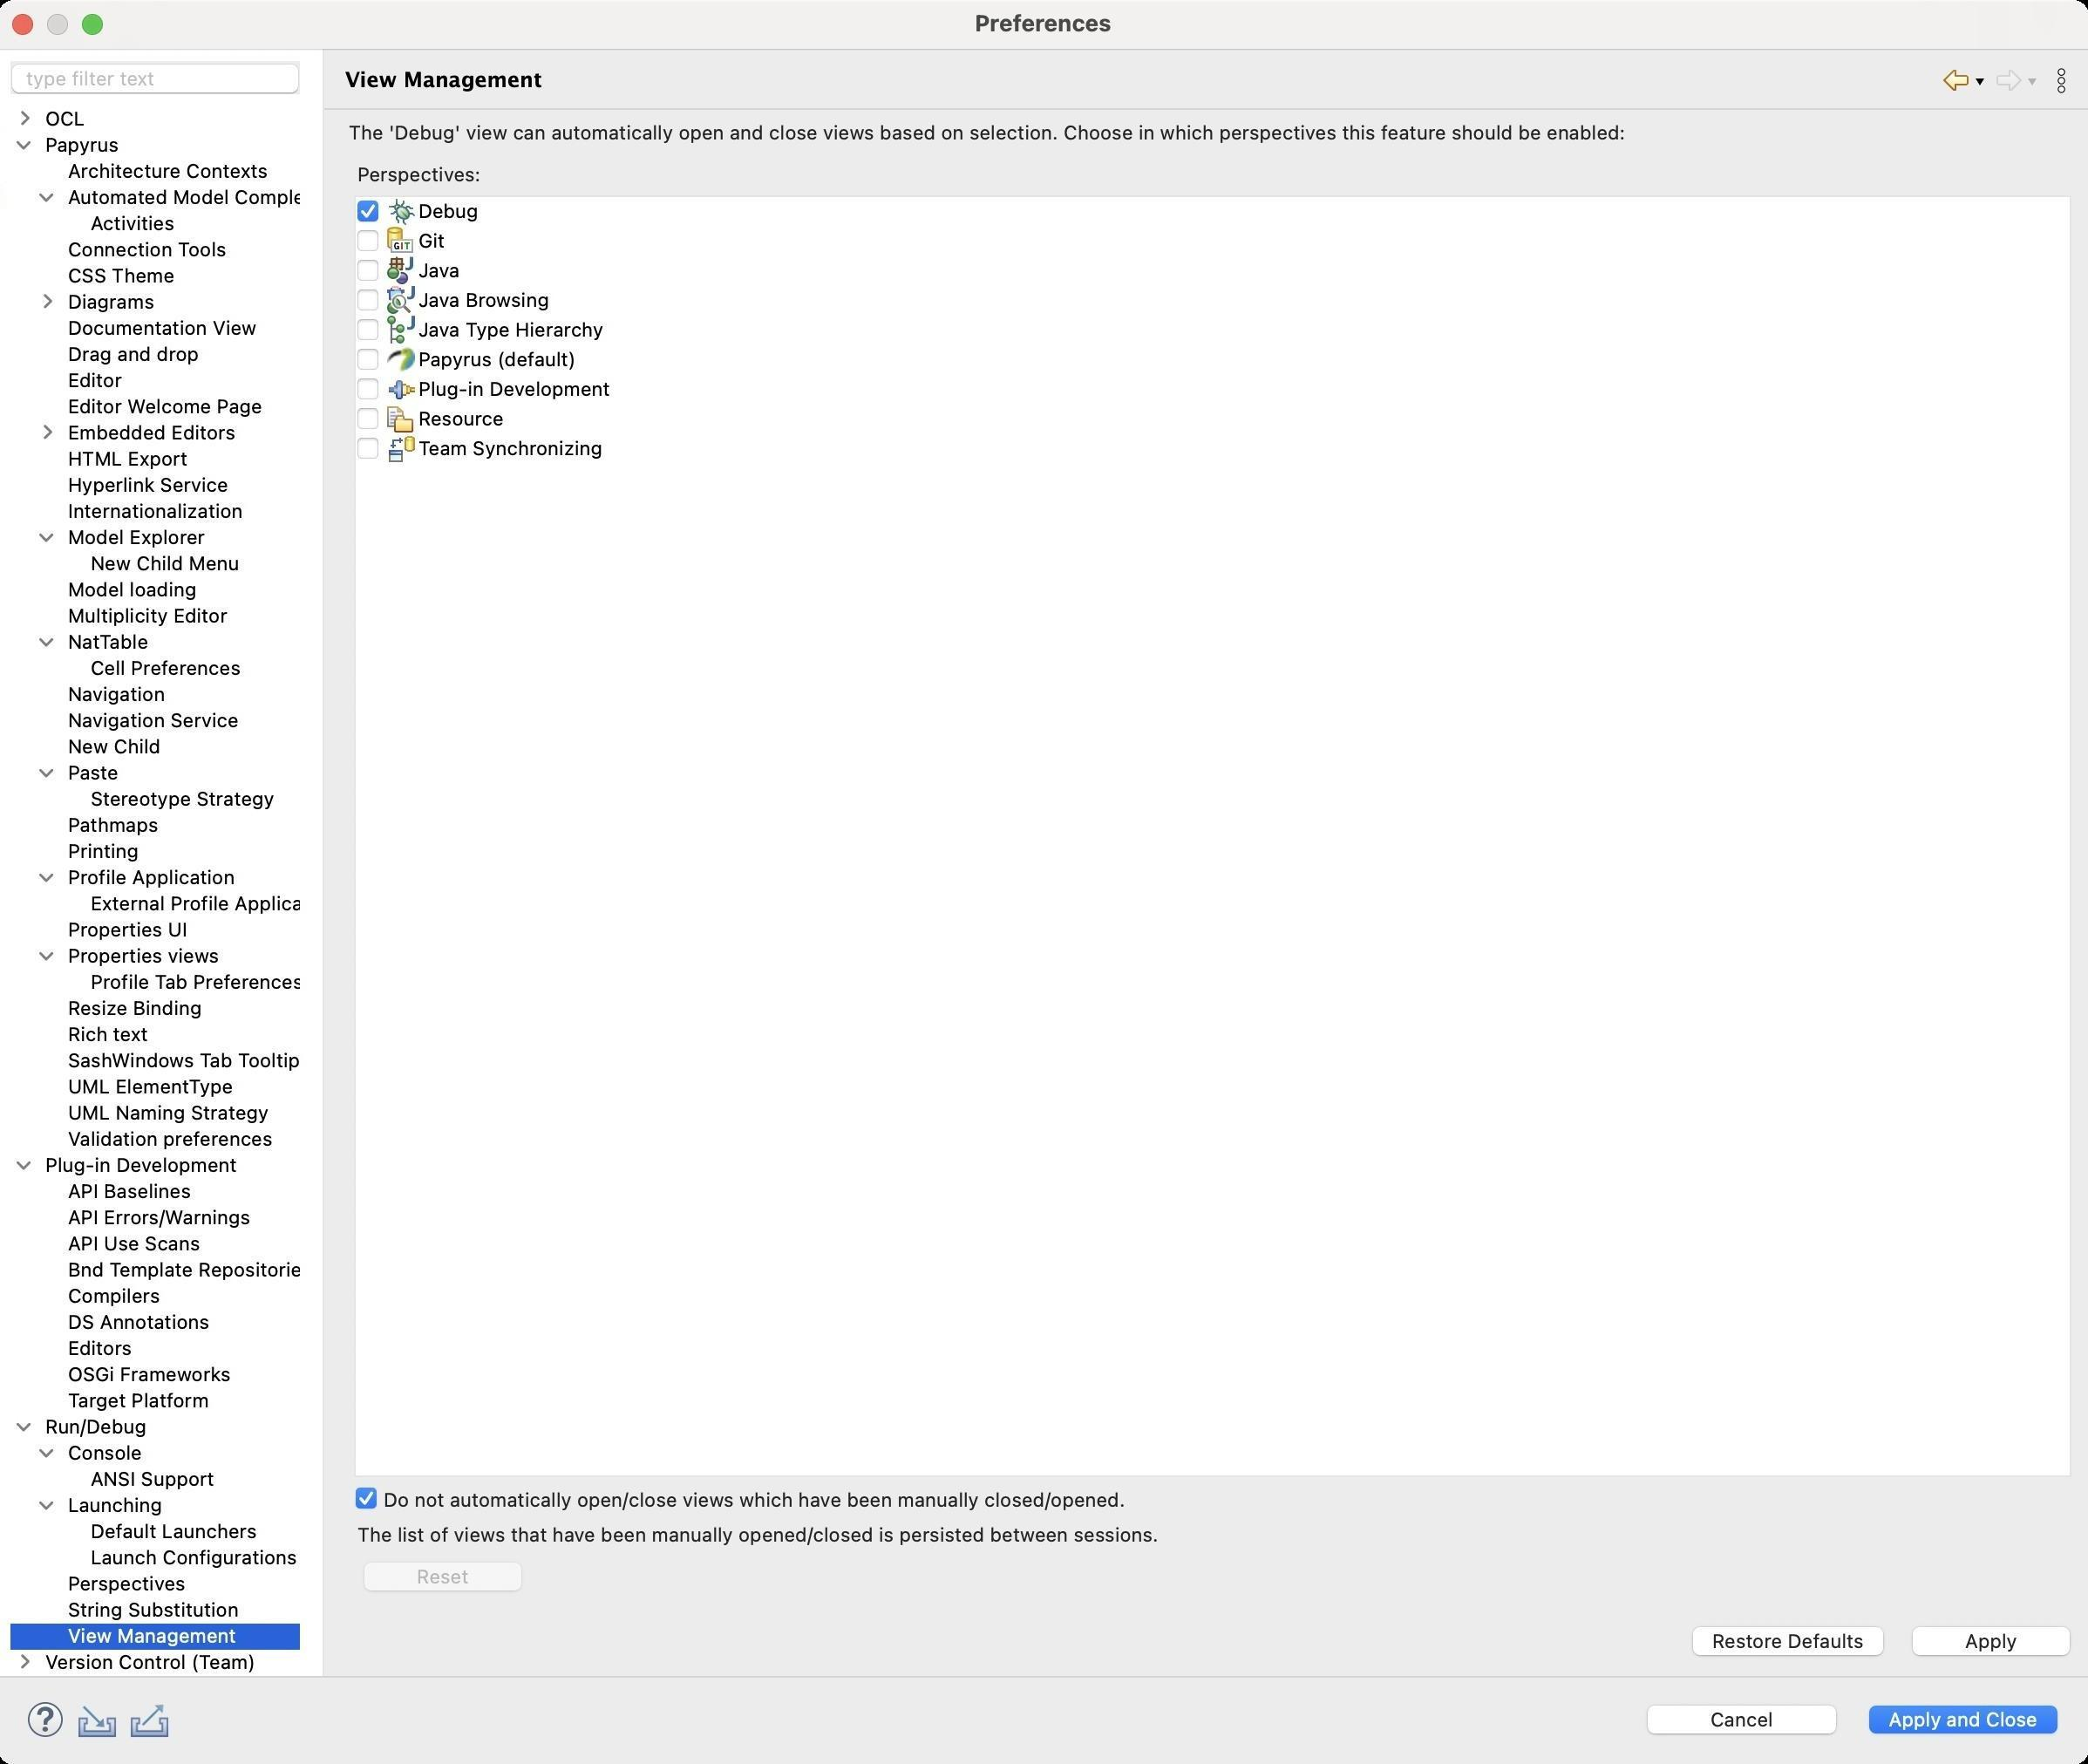
Accessibility tree:
{"name": "Preferences", "role": "AXWindow", "description": null, "role_description": "standard window", "value": null, "position": "480.00;38.00", "size": "1199;1012", "children": [{"name": "Apply_and_Close", "role": "AXButton", "description": null, "role_description": "button", "value": null, "position": "1067.00;974.00", "size": "120;27", "children": []}, {"name": "Cancel", "role": "AXButton", "description": null, "role_description": "button", "value": null, "position": "940.00;974.00", "size": "120;27", "children": []}, {"name": null, "role": "AXToolbar", "description": null, "role_description": "toolbar", "value": null, "position": "12.00;972.00", "size": "90;30", "children": [{"name": "Help", "role": "AXCheckBox", "description": null, "role_description": "checkbox", "value": 0, "position": "12.00;972.00", "size": "30;30", "children": []}, {"name": "Import", "role": "AXButton", "description": null, "role_description": "button", "value": null, "position": "42.00;972.00", "size": "30;30", "children": []}, {"name": "Export", "role": "AXButton", "description": null, "role_description": "button", "value": null, "position": "72.00;972.00", "size": "30;30", "children": []}]}, {"name": null, "role": "AXScrollArea", "description": null, "role_description": "scroll area", "value": null, "position": "199.00;69.00", "size": "995;887", "children": [{"name": "Apply", "role": "AXButton", "description": null, "role_description": "button", "value": null, "position": "1092.00;929.00", "size": "102;27", "children": []}, {"name": "Restore_Defaults", "role": "AXButton", "description": null, "role_description": "button", "value": null, "position": "966.00;929.00", "size": "121;27", "children": []}, {"name": "Reset", "role": "AXButton", "description": null, "role_description": "button", "value": null, "position": "204.00;892.00", "size": "102;27", "children": []}, {"name": null, "role": "AXStaticText", "description": null, "role_description": "text", "value": "The list of views that have been manually opened/closed is persisted between sessions.", "position": "204.00;873.00", "size": "985;14", "children": []}, {"name": "Do_not_automatically_open/close_views_which_have_been_manually_closed/opened.", "role": "AXCheckBox", "description": null, "role_description": "checkbox", "value": 1, "position": "204.00;852.00", "size": "985;16", "children": []}, {"name": null, "role": "AXScrollArea", "description": null, "role_description": "scroll area", "value": null, "position": "204.00;112.00", "size": "985;735", "children": [{"name": null, "role": "AXTable", "description": null, "role_description": "table", "value": null, "position": "205.00;113.00", "size": "983;733", "children": [{"name": null, "role": "AXRow", "description": null, "role_description": "table row", "value": null, "position": "205.00;113.00", "size": "983;17", "children": [{"name": "", "role": "AXCheckBox", "description": null, "role_description": "checkbox", "value": 1, "position": "205.00;113.00", "size": "14;16", "children": []}, {"name": null, "role": "AXStaticText", "description": null, "role_description": "text", "value": "Debug", "position": "220.00;113.00", "size": "133;16", "children": []}]}, {"name": null, "role": "AXRow", "description": null, "role_description": "table row", "value": null, "position": "205.00;130.00", "size": "983;17", "children": [{"name": "", "role": "AXCheckBox", "description": null, "role_description": "checkbox", "value": 0, "position": "205.00;130.00", "size": "14;16", "children": []}, {"name": null, "role": "AXStaticText", "description": null, "role_description": "text", "value": "Git", "position": "220.00;130.00", "size": "133;16", "children": []}]}, {"name": null, "role": "AXRow", "description": null, "role_description": "table row", "value": null, "position": "205.00;147.00", "size": "983;17", "children": [{"name": "", "role": "AXCheckBox", "description": null, "role_description": "checkbox", "value": 0, "position": "205.00;147.00", "size": "14;16", "children": []}, {"name": null, "role": "AXStaticText", "description": null, "role_description": "text", "value": "Java", "position": "220.00;147.00", "size": "133;16", "children": []}]}, {"name": null, "role": "AXRow", "description": null, "role_description": "table row", "value": null, "position": "205.00;164.00", "size": "983;17", "children": [{"name": "", "role": "AXCheckBox", "description": null, "role_description": "checkbox", "value": 0, "position": "205.00;164.00", "size": "14;16", "children": []}, {"name": null, "role": "AXStaticText", "description": null, "role_description": "text", "value": "Java Browsing", "position": "220.00;164.00", "size": "133;16", "children": []}]}, {"name": null, "role": "AXRow", "description": null, "role_description": "table row", "value": null, "position": "205.00;181.00", "size": "983;17", "children": [{"name": "", "role": "AXCheckBox", "description": null, "role_description": "checkbox", "value": 0, "position": "205.00;181.00", "size": "14;16", "children": []}, {"name": null, "role": "AXStaticText", "description": null, "role_description": "text", "value": "Java Type Hierarchy", "position": "220.00;181.00", "size": "133;16", "children": []}]}, {"name": null, "role": "AXRow", "description": null, "role_description": "table row", "value": null, "position": "205.00;198.00", "size": "983;17", "children": [{"name": "", "role": "AXCheckBox", "description": null, "role_description": "checkbox", "value": 0, "position": "205.00;198.00", "size": "14;16", "children": []}, {"name": null, "role": "AXStaticText", "description": null, "role_description": "text", "value": "Papyrus (default)", "position": "220.00;198.00", "size": "133;16", "children": []}]}, {"name": null, "role": "AXRow", "description": null, "role_description": "table row", "value": null, "position": "205.00;215.00", "size": "983;17", "children": [{"name": "", "role": "AXCheckBox", "description": null, "role_description": "checkbox", "value": 0, "position": "205.00;215.00", "size": "14;16", "children": []}, {"name": null, "role": "AXStaticText", "description": null, "role_description": "text", "value": "Plug-in Development", "position": "220.00;215.00", "size": "133;16", "children": []}]}, {"name": null, "role": "AXRow", "description": null, "role_description": "table row", "value": null, "position": "205.00;232.00", "size": "983;17", "children": [{"name": "", "role": "AXCheckBox", "description": null, "role_description": "checkbox", "value": 0, "position": "205.00;232.00", "size": "14;16", "children": []}, {"name": null, "role": "AXStaticText", "description": null, "role_description": "text", "value": "Resource", "position": "220.00;232.00", "size": "133;16", "children": []}]}, {"name": null, "role": "AXRow", "description": null, "role_description": "table row", "value": null, "position": "205.00;249.00", "size": "983;17", "children": [{"name": "", "role": "AXCheckBox", "description": null, "role_description": "checkbox", "value": 0, "position": "205.00;249.00", "size": "14;16", "children": []}, {"name": null, "role": "AXStaticText", "description": null, "role_description": "text", "value": "Team Synchronizing", "position": "220.00;249.00", "size": "133;16", "children": []}]}, {"name": null, "role": "AXColumn", "description": null, "role_description": "column", "value": null, "position": "205.00;113.00", "size": "15;733", "children": []}, {"name": null, "role": "AXColumn", "description": null, "role_description": "column", "value": null, "position": "220.00;113.00", "size": "134;733", "children": []}]}]}, {"name": null, "role": "AXStaticText", "description": null, "role_description": "text", "value": "Perspectives:", "position": "204.00;93.00", "size": "985;14", "children": []}, {"name": null, "role": "AXStaticText", "description": null, "role_description": "text", "value": "The 'Debug' view can automatically open and close views based on selection. Choose in which perspectives this feature should be enabled:", "position": "199.00;69.00", "size": "995;14", "children": []}]}, {"name": null, "role": "AXToolbar", "description": "", "role_description": "toolbar", "value": null, "position": "1112.00;35.00", "size": "82;22", "children": [{"name": "Back_to_String_Substitution", "role": "AXMenuButton", "description": null, "role_description": "menu button", "value": null, "position": "1112.00;35.00", "size": "22;22", "children": []}, {"name": "Forward", "role": "AXMenuButton", "description": null, "role_description": "menu button", "value": null, "position": "1142.00;35.00", "size": "22;22", "children": []}, {"name": "Additional_Dialog_Actions", "role": "AXButton", "description": null, "role_description": "button", "value": null, "position": "1172.00;35.00", "size": "22;22", "children": []}]}, {"name": null, "role": "AXStaticText", "description": "", "role_description": "text", "value": "View Management", "position": "196.00;35.00", "size": "909;21", "children": []}, {"name": null, "role": "AXSplitter", "description": null, "role_description": "splitter", "value": 180, "position": "180.00;28.00", "size": "5;933", "children": []}, {"name": null, "role": "AXScrollArea", "description": null, "role_description": "scroll area", "value": null, "position": "7.00;59.00", "size": "166;902", "children": [{"name": null, "role": "AXOutline", "description": null, "role_description": "outline", "value": null, "position": "7.00;-674.00", "size": "217;1635", "children": [{"name": null, "role": "AXRow", "description": null, "role_description": "outline row", "value": null, "position": "7.00;-674.00", "size": "217;15", "children": [{"name": null, "role": "AXGroup", "description": null, "role_description": "group", "value": null, "position": "7.00;-674.00", "size": "217;15", "children": [{"name": null, "role": "AXDisclosureTriangle", "description": null, "role_description": "disclosure triangle", "value": 0, "position": "9.00;-674.00", "size": "12;14", "children": []}, {"name": null, "role": "AXStaticText", "description": null, "role_description": "text", "value": "General", "position": "25.00;-674.00", "size": "198;14", "children": []}]}]}, {"name": null, "role": "AXRow", "description": null, "role_description": "outline row", "value": null, "position": "7.00;-659.00", "size": "217;15", "children": [{"name": null, "role": "AXGroup", "description": null, "role_description": "group", "value": null, "position": "7.00;-659.00", "size": "217;15", "children": [{"name": null, "role": "AXDisclosureTriangle", "description": null, "role_description": "disclosure triangle", "value": 0, "position": "9.00;-659.00", "size": "12;14", "children": []}, {"name": null, "role": "AXStaticText", "description": null, "role_description": "text", "value": "Alf", "position": "25.00;-659.00", "size": "198;14", "children": []}]}]}, {"name": null, "role": "AXRow", "description": null, "role_description": "outline row", "value": null, "position": "7.00;-644.00", "size": "217;15", "children": [{"name": null, "role": "AXGroup", "description": null, "role_description": "group", "value": null, "position": "7.00;-644.00", "size": "217;15", "children": [{"name": null, "role": "AXDisclosureTriangle", "description": null, "role_description": "disclosure triangle", "value": 0, "position": "9.00;-644.00", "size": "12;14", "children": []}, {"name": null, "role": "AXStaticText", "description": null, "role_description": "text", "value": "Ant", "position": "25.00;-644.00", "size": "198;14", "children": []}]}]}, {"name": null, "role": "AXRow", "description": null, "role_description": "outline row", "value": null, "position": "7.00;-629.00", "size": "217;15", "children": [{"name": null, "role": "AXGroup", "description": null, "role_description": "group", "value": null, "position": "7.00;-629.00", "size": "217;15", "children": [{"name": null, "role": "AXDisclosureTriangle", "description": null, "role_description": "disclosure triangle", "value": 0, "position": "9.00;-629.00", "size": "12;14", "children": []}, {"name": null, "role": "AXStaticText", "description": null, "role_description": "text", "value": "Context", "position": "25.00;-629.00", "size": "198;14", "children": []}]}]}, {"name": null, "role": "AXRow", "description": null, "role_description": "outline row", "value": null, "position": "7.00;-614.00", "size": "217;15", "children": [{"name": null, "role": "AXGroup", "description": null, "role_description": "group", "value": null, "position": "7.00;-614.00", "size": "217;15", "children": [{"name": null, "role": "AXDisclosureTriangle", "description": null, "role_description": "disclosure triangle", "value": 0, "position": "9.00;-614.00", "size": "12;14", "children": []}, {"name": null, "role": "AXStaticText", "description": null, "role_description": "text", "value": "CSS", "position": "25.00;-614.00", "size": "198;14", "children": []}]}]}, {"name": null, "role": "AXRow", "description": null, "role_description": "outline row", "value": null, "position": "7.00;-599.00", "size": "217;15", "children": [{"name": null, "role": "AXGroup", "description": null, "role_description": "group", "value": null, "position": "7.00;-599.00", "size": "217;15", "children": [{"name": null, "role": "AXDisclosureTriangle", "description": null, "role_description": "disclosure triangle", "value": 0, "position": "9.00;-599.00", "size": "12;14", "children": []}, {"name": null, "role": "AXStaticText", "description": null, "role_description": "text", "value": "EMF Compare", "position": "25.00;-599.00", "size": "198;14", "children": []}]}]}, {"name": null, "role": "AXRow", "description": null, "role_description": "outline row", "value": null, "position": "7.00;-584.00", "size": "217;15", "children": [{"name": null, "role": "AXGroup", "description": null, "role_description": "group", "value": null, "position": "7.00;-584.00", "size": "217;15", "children": [{"name": null, "role": "AXDisclosureTriangle", "description": null, "role_description": "disclosure triangle", "value": 0, "position": "9.00;-584.00", "size": "12;14", "children": []}, {"name": null, "role": "AXStaticText", "description": null, "role_description": "text", "value": "Help", "position": "25.00;-584.00", "size": "198;14", "children": []}]}]}, {"name": null, "role": "AXRow", "description": null, "role_description": "outline row", "value": null, "position": "7.00;-569.00", "size": "217;15", "children": [{"name": null, "role": "AXGroup", "description": null, "role_description": "group", "value": null, "position": "7.00;-569.00", "size": "217;15", "children": [{"name": null, "role": "AXDisclosureTriangle", "description": null, "role_description": "disclosure triangle", "value": 0, "position": "9.00;-569.00", "size": "12;14", "children": []}, {"name": null, "role": "AXStaticText", "description": null, "role_description": "text", "value": "Install/Update", "position": "25.00;-569.00", "size": "198;14", "children": []}]}]}, {"name": null, "role": "AXRow", "description": null, "role_description": "outline row", "value": null, "position": "7.00;-554.00", "size": "217;15", "children": [{"name": null, "role": "AXGroup", "description": null, "role_description": "group", "value": null, "position": "7.00;-554.00", "size": "217;15", "children": [{"name": null, "role": "AXDisclosureTriangle", "description": null, "role_description": "disclosure triangle", "value": 1, "position": "9.00;-554.00", "size": "12;14", "children": []}, {"name": null, "role": "AXStaticText", "description": null, "role_description": "text", "value": "Java", "position": "25.00;-554.00", "size": "198;14", "children": []}]}]}, {"name": null, "role": "AXRow", "description": null, "role_description": "outline row", "value": null, "position": "7.00;-539.00", "size": "217;15", "children": [{"name": null, "role": "AXGroup", "description": null, "role_description": "group", "value": null, "position": "7.00;-539.00", "size": "217;15", "children": [{"name": null, "role": "AXDisclosureTriangle", "description": null, "role_description": "disclosure triangle", "value": 0, "position": "22.00;-539.00", "size": "12;14", "children": []}, {"name": null, "role": "AXStaticText", "description": null, "role_description": "text", "value": "Appearance", "position": "38.00;-539.00", "size": "185;14", "children": []}]}]}, {"name": null, "role": "AXRow", "description": null, "role_description": "outline row", "value": null, "position": "7.00;-524.00", "size": "217;15", "children": [{"name": null, "role": "AXGroup", "description": null, "role_description": "group", "value": null, "position": "7.00;-524.00", "size": "217;15", "children": [{"name": null, "role": "AXDisclosureTriangle", "description": null, "role_description": "disclosure triangle", "value": 0, "position": "22.00;-524.00", "size": "12;14", "children": []}, {"name": null, "role": "AXStaticText", "description": null, "role_description": "text", "value": "Build Path", "position": "38.00;-524.00", "size": "185;14", "children": []}]}]}, {"name": null, "role": "AXRow", "description": null, "role_description": "outline row", "value": null, "position": "7.00;-509.00", "size": "217;15", "children": [{"name": null, "role": "AXStaticText", "description": null, "role_description": "text", "value": "Bytecode Outline", "position": "38.00;-509.00", "size": "185;14", "children": []}]}, {"name": null, "role": "AXRow", "description": null, "role_description": "outline row", "value": null, "position": "7.00;-494.00", "size": "217;15", "children": [{"name": null, "role": "AXGroup", "description": null, "role_description": "group", "value": null, "position": "7.00;-494.00", "size": "217;15", "children": [{"name": null, "role": "AXDisclosureTriangle", "description": null, "role_description": "disclosure triangle", "value": 0, "position": "22.00;-494.00", "size": "12;14", "children": []}, {"name": null, "role": "AXStaticText", "description": null, "role_description": "text", "value": "Code Style", "position": "38.00;-494.00", "size": "185;14", "children": []}]}]}, {"name": null, "role": "AXRow", "description": null, "role_description": "outline row", "value": null, "position": "7.00;-479.00", "size": "217;15", "children": [{"name": null, "role": "AXGroup", "description": null, "role_description": "group", "value": null, "position": "7.00;-479.00", "size": "217;15", "children": [{"name": null, "role": "AXDisclosureTriangle", "description": null, "role_description": "disclosure triangle", "value": 1, "position": "22.00;-479.00", "size": "12;14", "children": []}, {"name": null, "role": "AXStaticText", "description": null, "role_description": "text", "value": "Compiler", "position": "38.00;-479.00", "size": "185;14", "children": []}]}]}, {"name": null, "role": "AXRow", "description": null, "role_description": "outline row", "value": null, "position": "7.00;-464.00", "size": "217;15", "children": [{"name": null, "role": "AXStaticText", "description": null, "role_description": "text", "value": "Building", "position": "51.00;-464.00", "size": "172;14", "children": []}]}, {"name": null, "role": "AXRow", "description": null, "role_description": "outline row", "value": null, "position": "7.00;-449.00", "size": "217;15", "children": [{"name": null, "role": "AXStaticText", "description": null, "role_description": "text", "value": "Errors/Warnings", "position": "51.00;-449.00", "size": "172;14", "children": []}]}, {"name": null, "role": "AXRow", "description": null, "role_description": "outline row", "value": null, "position": "7.00;-434.00", "size": "217;15", "children": [{"name": null, "role": "AXStaticText", "description": null, "role_description": "text", "value": "Javadoc", "position": "51.00;-434.00", "size": "172;14", "children": []}]}, {"name": null, "role": "AXRow", "description": null, "role_description": "outline row", "value": null, "position": "7.00;-419.00", "size": "217;15", "children": [{"name": null, "role": "AXStaticText", "description": null, "role_description": "text", "value": "Task Tags", "position": "51.00;-419.00", "size": "172;14", "children": []}]}, {"name": null, "role": "AXRow", "description": null, "role_description": "outline row", "value": null, "position": "7.00;-404.00", "size": "217;15", "children": [{"name": null, "role": "AXGroup", "description": null, "role_description": "group", "value": null, "position": "7.00;-404.00", "size": "217;15", "children": [{"name": null, "role": "AXDisclosureTriangle", "description": null, "role_description": "disclosure triangle", "value": 1, "position": "22.00;-404.00", "size": "12;14", "children": []}, {"name": null, "role": "AXStaticText", "description": null, "role_description": "text", "value": "Debug", "position": "38.00;-404.00", "size": "185;14", "children": []}]}]}, {"name": null, "role": "AXRow", "description": null, "role_description": "outline row", "value": null, "position": "7.00;-389.00", "size": "217;15", "children": [{"name": null, "role": "AXStaticText", "description": null, "role_description": "text", "value": "Detail Formatters", "position": "51.00;-389.00", "size": "172;14", "children": []}]}, {"name": null, "role": "AXRow", "description": null, "role_description": "outline row", "value": null, "position": "7.00;-374.00", "size": "217;15", "children": [{"name": null, "role": "AXStaticText", "description": null, "role_description": "text", "value": "Heap Walking", "position": "51.00;-374.00", "size": "172;14", "children": []}]}, {"name": null, "role": "AXRow", "description": null, "role_description": "outline row", "value": null, "position": "7.00;-359.00", "size": "217;15", "children": [{"name": null, "role": "AXStaticText", "description": null, "role_description": "text", "value": "Logical Structures", "position": "51.00;-359.00", "size": "172;14", "children": []}]}, {"name": null, "role": "AXRow", "description": null, "role_description": "outline row", "value": null, "position": "7.00;-344.00", "size": "217;15", "children": [{"name": null, "role": "AXStaticText", "description": null, "role_description": "text", "value": "Primitive Display Options", "position": "51.00;-344.00", "size": "172;14", "children": []}]}, {"name": null, "role": "AXRow", "description": null, "role_description": "outline row", "value": null, "position": "7.00;-329.00", "size": "217;15", "children": [{"name": null, "role": "AXStaticText", "description": null, "role_description": "text", "value": "Step Filtering", "position": "51.00;-329.00", "size": "172;14", "children": []}]}, {"name": null, "role": "AXRow", "description": null, "role_description": "outline row", "value": null, "position": "7.00;-314.00", "size": "217;15", "children": [{"name": null, "role": "AXGroup", "description": null, "role_description": "group", "value": null, "position": "7.00;-314.00", "size": "217;15", "children": [{"name": null, "role": "AXDisclosureTriangle", "description": null, "role_description": "disclosure triangle", "value": 1, "position": "22.00;-314.00", "size": "12;14", "children": []}, {"name": null, "role": "AXStaticText", "description": null, "role_description": "text", "value": "Editor", "position": "38.00;-314.00", "size": "185;14", "children": []}]}]}, {"name": null, "role": "AXRow", "description": null, "role_description": "outline row", "value": null, "position": "7.00;-299.00", "size": "217;15", "children": [{"name": null, "role": "AXStaticText", "description": null, "role_description": "text", "value": "Code Minings", "position": "51.00;-299.00", "size": "172;14", "children": []}]}, {"name": null, "role": "AXRow", "description": null, "role_description": "outline row", "value": null, "position": "7.00;-284.00", "size": "217;15", "children": [{"name": null, "role": "AXGroup", "description": null, "role_description": "group", "value": null, "position": "7.00;-284.00", "size": "217;15", "children": [{"name": null, "role": "AXDisclosureTriangle", "description": null, "role_description": "disclosure triangle", "value": 1, "position": "35.00;-284.00", "size": "12;14", "children": []}, {"name": null, "role": "AXStaticText", "description": null, "role_description": "text", "value": "Content Assist", "position": "51.00;-284.00", "size": "172;14", "children": []}]}]}, {"name": null, "role": "AXRow", "description": null, "role_description": "outline row", "value": null, "position": "7.00;-269.00", "size": "217;15", "children": [{"name": null, "role": "AXStaticText", "description": null, "role_description": "text", "value": "Advanced", "position": "64.00;-269.00", "size": "159;14", "children": []}]}, {"name": null, "role": "AXRow", "description": null, "role_description": "outline row", "value": null, "position": "7.00;-254.00", "size": "217;15", "children": [{"name": null, "role": "AXStaticText", "description": null, "role_description": "text", "value": "Favorites", "position": "64.00;-254.00", "size": "159;14", "children": []}]}, {"name": null, "role": "AXRow", "description": null, "role_description": "outline row", "value": null, "position": "7.00;-239.00", "size": "217;15", "children": [{"name": null, "role": "AXStaticText", "description": null, "role_description": "text", "value": "Folding", "position": "51.00;-239.00", "size": "172;14", "children": []}]}, {"name": null, "role": "AXRow", "description": null, "role_description": "outline row", "value": null, "position": "7.00;-224.00", "size": "217;15", "children": [{"name": null, "role": "AXStaticText", "description": null, "role_description": "text", "value": "Hovers", "position": "51.00;-224.00", "size": "172;14", "children": []}]}, {"name": null, "role": "AXRow", "description": null, "role_description": "outline row", "value": null, "position": "7.00;-209.00", "size": "217;15", "children": [{"name": null, "role": "AXStaticText", "description": null, "role_description": "text", "value": "Mark Occurrences", "position": "51.00;-209.00", "size": "172;14", "children": []}]}, {"name": null, "role": "AXRow", "description": null, "role_description": "outline row", "value": null, "position": "7.00;-194.00", "size": "217;15", "children": [{"name": null, "role": "AXStaticText", "description": null, "role_description": "text", "value": "Save Actions", "position": "51.00;-194.00", "size": "172;14", "children": []}]}, {"name": null, "role": "AXRow", "description": null, "role_description": "outline row", "value": null, "position": "7.00;-179.00", "size": "217;15", "children": [{"name": null, "role": "AXStaticText", "description": null, "role_description": "text", "value": "Syntax Coloring", "position": "51.00;-179.00", "size": "172;14", "children": []}]}, {"name": null, "role": "AXRow", "description": null, "role_description": "outline row", "value": null, "position": "7.00;-164.00", "size": "217;15", "children": [{"name": null, "role": "AXStaticText", "description": null, "role_description": "text", "value": "Templates", "position": "51.00;-164.00", "size": "172;14", "children": []}]}, {"name": null, "role": "AXRow", "description": null, "role_description": "outline row", "value": null, "position": "7.00;-149.00", "size": "217;15", "children": [{"name": null, "role": "AXStaticText", "description": null, "role_description": "text", "value": "Typing", "position": "51.00;-149.00", "size": "172;14", "children": []}]}, {"name": null, "role": "AXRow", "description": null, "role_description": "outline row", "value": null, "position": "7.00;-134.00", "size": "217;15", "children": [{"name": null, "role": "AXGroup", "description": null, "role_description": "group", "value": null, "position": "7.00;-134.00", "size": "217;15", "children": [{"name": null, "role": "AXDisclosureTriangle", "description": null, "role_description": "disclosure triangle", "value": 1, "position": "22.00;-134.00", "size": "12;14", "children": []}, {"name": null, "role": "AXStaticText", "description": null, "role_description": "text", "value": "Installed JREs", "position": "38.00;-134.00", "size": "185;14", "children": []}]}]}, {"name": null, "role": "AXRow", "description": null, "role_description": "outline row", "value": null, "position": "7.00;-119.00", "size": "217;15", "children": [{"name": null, "role": "AXStaticText", "description": null, "role_description": "text", "value": "Execution Environments", "position": "51.00;-119.00", "size": "172;14", "children": []}]}, {"name": null, "role": "AXRow", "description": null, "role_description": "outline row", "value": null, "position": "7.00;-104.00", "size": "217;15", "children": [{"name": null, "role": "AXStaticText", "description": null, "role_description": "text", "value": "JUnit", "position": "38.00;-104.00", "size": "185;14", "children": []}]}, {"name": null, "role": "AXRow", "description": null, "role_description": "outline row", "value": null, "position": "7.00;-89.00", "size": "217;15", "children": [{"name": null, "role": "AXStaticText", "description": null, "role_description": "text", "value": "Launching", "position": "38.00;-89.00", "size": "185;14", "children": []}]}, {"name": null, "role": "AXRow", "description": null, "role_description": "outline row", "value": null, "position": "7.00;-74.00", "size": "217;15", "children": [{"name": null, "role": "AXStaticText", "description": null, "role_description": "text", "value": "Properties Files Editor", "position": "38.00;-74.00", "size": "185;14", "children": []}]}, {"name": null, "role": "AXRow", "description": null, "role_description": "outline row", "value": null, "position": "7.00;-59.00", "size": "217;15", "children": [{"name": null, "role": "AXGroup", "description": null, "role_description": "group", "value": null, "position": "7.00;-59.00", "size": "217;15", "children": [{"name": null, "role": "AXDisclosureTriangle", "description": null, "role_description": "disclosure triangle", "value": 1, "position": "9.00;-59.00", "size": "12;14", "children": []}, {"name": null, "role": "AXStaticText", "description": null, "role_description": "text", "value": "Logic Diagrams", "position": "25.00;-59.00", "size": "198;14", "children": []}]}]}, {"name": null, "role": "AXRow", "description": null, "role_description": "outline row", "value": null, "position": "7.00;-44.00", "size": "217;15", "children": [{"name": null, "role": "AXGroup", "description": null, "role_description": "group", "value": null, "position": "7.00;-44.00", "size": "217;15", "children": [{"name": null, "role": "AXDisclosureTriangle", "description": null, "role_description": "disclosure triangle", "value": 1, "position": "22.00;-44.00", "size": "12;14", "children": []}, {"name": null, "role": "AXStaticText", "description": null, "role_description": "text", "value": "Appearance", "position": "38.00;-44.00", "size": "185;14", "children": []}]}]}, {"name": null, "role": "AXRow", "description": null, "role_description": "outline row", "value": null, "position": "7.00;-29.00", "size": "217;15", "children": [{"name": null, "role": "AXStaticText", "description": null, "role_description": "text", "value": "Connections", "position": "51.00;-29.00", "size": "172;14", "children": []}]}, {"name": null, "role": "AXRow", "description": null, "role_description": "outline row", "value": null, "position": "7.00;-14.00", "size": "217;15", "children": [{"name": null, "role": "AXStaticText", "description": null, "role_description": "text", "value": "Path Maps", "position": "38.00;-14.00", "size": "185;14", "children": []}]}, {"name": null, "role": "AXRow", "description": null, "role_description": "outline row", "value": null, "position": "7.00;1.00", "size": "217;15", "children": [{"name": null, "role": "AXStaticText", "description": null, "role_description": "text", "value": "Printing", "position": "38.00;1.00", "size": "185;14", "children": []}]}, {"name": null, "role": "AXRow", "description": null, "role_description": "outline row", "value": null, "position": "7.00;16.00", "size": "217;15", "children": [{"name": null, "role": "AXStaticText", "description": null, "role_description": "text", "value": "Rulers and Grid", "position": "38.00;16.00", "size": "185;14", "children": []}]}, {"name": null, "role": "AXRow", "description": null, "role_description": "outline row", "value": null, "position": "7.00;31.00", "size": "217;15", "children": [{"name": null, "role": "AXStaticText", "description": null, "role_description": "text", "value": "Model Editor", "position": "25.00;31.00", "size": "198;14", "children": []}]}, {"name": null, "role": "AXRow", "description": null, "role_description": "outline row", "value": null, "position": "7.00;46.00", "size": "217;15", "children": [{"name": null, "role": "AXGroup", "description": null, "role_description": "group", "value": null, "position": "7.00;46.00", "size": "217;15", "children": [{"name": null, "role": "AXDisclosureTriangle", "description": null, "role_description": "disclosure triangle", "value": 0, "position": "9.00;46.00", "size": "12;14", "children": []}, {"name": null, "role": "AXStaticText", "description": null, "role_description": "text", "value": "Model Validation", "position": "25.00;46.00", "size": "198;14", "children": []}]}]}, {"name": null, "role": "AXRow", "description": null, "role_description": "outline row", "value": null, "position": "7.00;61.00", "size": "217;15", "children": [{"name": null, "role": "AXGroup", "description": null, "role_description": "group", "value": null, "position": "7.00;61.00", "size": "217;15", "children": [{"name": null, "role": "AXDisclosureTriangle", "description": null, "role_description": "disclosure triangle", "value": 0, "position": "9.00;61.00", "size": "12;14", "children": []}, {"name": null, "role": "AXStaticText", "description": null, "role_description": "text", "value": "OCL", "position": "25.00;61.00", "size": "198;14", "children": []}]}]}, {"name": null, "role": "AXRow", "description": null, "role_description": "outline row", "value": null, "position": "7.00;76.00", "size": "217;15", "children": [{"name": null, "role": "AXGroup", "description": null, "role_description": "group", "value": null, "position": "7.00;76.00", "size": "217;15", "children": [{"name": null, "role": "AXDisclosureTriangle", "description": null, "role_description": "disclosure triangle", "value": 1, "position": "9.00;76.00", "size": "12;14", "children": []}, {"name": null, "role": "AXStaticText", "description": null, "role_description": "text", "value": "Papyrus", "position": "25.00;76.00", "size": "198;14", "children": []}]}]}, {"name": null, "role": "AXRow", "description": null, "role_description": "outline row", "value": null, "position": "7.00;91.00", "size": "217;15", "children": [{"name": null, "role": "AXStaticText", "description": null, "role_description": "text", "value": "Architecture Contexts", "position": "38.00;91.00", "size": "185;14", "children": []}]}, {"name": null, "role": "AXRow", "description": null, "role_description": "outline row", "value": null, "position": "7.00;106.00", "size": "217;15", "children": [{"name": null, "role": "AXGroup", "description": null, "role_description": "group", "value": null, "position": "7.00;106.00", "size": "217;15", "children": [{"name": null, "role": "AXDisclosureTriangle", "description": null, "role_description": "disclosure triangle", "value": 1, "position": "22.00;106.00", "size": "12;14", "children": []}, {"name": null, "role": "AXStaticText", "description": null, "role_description": "text", "value": "Automated Model Completion", "position": "38.00;106.00", "size": "185;14", "children": []}]}]}, {"name": null, "role": "AXRow", "description": null, "role_description": "outline row", "value": null, "position": "7.00;121.00", "size": "217;15", "children": [{"name": null, "role": "AXStaticText", "description": null, "role_description": "text", "value": "Activities", "position": "51.00;121.00", "size": "172;14", "children": []}]}, {"name": null, "role": "AXRow", "description": null, "role_description": "outline row", "value": null, "position": "7.00;136.00", "size": "217;15", "children": [{"name": null, "role": "AXStaticText", "description": null, "role_description": "text", "value": "Connection Tools", "position": "38.00;136.00", "size": "185;14", "children": []}]}, {"name": null, "role": "AXRow", "description": null, "role_description": "outline row", "value": null, "position": "7.00;151.00", "size": "217;15", "children": [{"name": null, "role": "AXStaticText", "description": null, "role_description": "text", "value": "CSS Theme", "position": "38.00;151.00", "size": "185;14", "children": []}]}, {"name": null, "role": "AXRow", "description": null, "role_description": "outline row", "value": null, "position": "7.00;166.00", "size": "217;15", "children": [{"name": null, "role": "AXGroup", "description": null, "role_description": "group", "value": null, "position": "7.00;166.00", "size": "217;15", "children": [{"name": null, "role": "AXDisclosureTriangle", "description": null, "role_description": "disclosure triangle", "value": 0, "position": "22.00;166.00", "size": "12;14", "children": []}, {"name": null, "role": "AXStaticText", "description": null, "role_description": "text", "value": "Diagrams", "position": "38.00;166.00", "size": "185;14", "children": []}]}]}, {"name": null, "role": "AXRow", "description": null, "role_description": "outline row", "value": null, "position": "7.00;181.00", "size": "217;15", "children": [{"name": null, "role": "AXStaticText", "description": null, "role_description": "text", "value": "Documentation View", "position": "38.00;181.00", "size": "185;14", "children": []}]}, {"name": null, "role": "AXRow", "description": null, "role_description": "outline row", "value": null, "position": "7.00;196.00", "size": "217;15", "children": [{"name": null, "role": "AXStaticText", "description": null, "role_description": "text", "value": "Drag and drop", "position": "38.00;196.00", "size": "185;14", "children": []}]}, {"name": null, "role": "AXRow", "description": null, "role_description": "outline row", "value": null, "position": "7.00;211.00", "size": "217;15", "children": [{"name": null, "role": "AXStaticText", "description": null, "role_description": "text", "value": "Editor", "position": "38.00;211.00", "size": "185;14", "children": []}]}, {"name": null, "role": "AXRow", "description": null, "role_description": "outline row", "value": null, "position": "7.00;226.00", "size": "217;15", "children": [{"name": null, "role": "AXStaticText", "description": null, "role_description": "text", "value": "Editor Welcome Page", "position": "38.00;226.00", "size": "185;14", "children": []}]}, {"name": null, "role": "AXRow", "description": null, "role_description": "outline row", "value": null, "position": "7.00;241.00", "size": "217;15", "children": [{"name": null, "role": "AXGroup", "description": null, "role_description": "group", "value": null, "position": "7.00;241.00", "size": "217;15", "children": [{"name": null, "role": "AXDisclosureTriangle", "description": null, "role_description": "disclosure triangle", "value": 0, "position": "22.00;241.00", "size": "12;14", "children": []}, {"name": null, "role": "AXStaticText", "description": null, "role_description": "text", "value": "Embedded Editors", "position": "38.00;241.00", "size": "185;14", "children": []}]}]}, {"name": null, "role": "AXRow", "description": null, "role_description": "outline row", "value": null, "position": "7.00;256.00", "size": "217;15", "children": [{"name": null, "role": "AXStaticText", "description": null, "role_description": "text", "value": "HTML Export", "position": "38.00;256.00", "size": "185;14", "children": []}]}, {"name": null, "role": "AXRow", "description": null, "role_description": "outline row", "value": null, "position": "7.00;271.00", "size": "217;15", "children": [{"name": null, "role": "AXStaticText", "description": null, "role_description": "text", "value": "Hyperlink Service", "position": "38.00;271.00", "size": "185;14", "children": []}]}, {"name": null, "role": "AXRow", "description": null, "role_description": "outline row", "value": null, "position": "7.00;286.00", "size": "217;15", "children": [{"name": null, "role": "AXStaticText", "description": null, "role_description": "text", "value": "Internationalization", "position": "38.00;286.00", "size": "185;14", "children": []}]}, {"name": null, "role": "AXRow", "description": null, "role_description": "outline row", "value": null, "position": "7.00;301.00", "size": "217;15", "children": [{"name": null, "role": "AXGroup", "description": null, "role_description": "group", "value": null, "position": "7.00;301.00", "size": "217;15", "children": [{"name": null, "role": "AXDisclosureTriangle", "description": null, "role_description": "disclosure triangle", "value": 1, "position": "22.00;301.00", "size": "12;14", "children": []}, {"name": null, "role": "AXStaticText", "description": null, "role_description": "text", "value": "Model Explorer", "position": "38.00;301.00", "size": "185;14", "children": []}]}]}, {"name": null, "role": "AXRow", "description": null, "role_description": "outline row", "value": null, "position": "7.00;316.00", "size": "217;15", "children": [{"name": null, "role": "AXStaticText", "description": null, "role_description": "text", "value": "New Child Menu", "position": "51.00;316.00", "size": "172;14", "children": []}]}, {"name": null, "role": "AXRow", "description": null, "role_description": "outline row", "value": null, "position": "7.00;331.00", "size": "217;15", "children": [{"name": null, "role": "AXStaticText", "description": null, "role_description": "text", "value": "Model loading", "position": "38.00;331.00", "size": "185;14", "children": []}]}, {"name": null, "role": "AXRow", "description": null, "role_description": "outline row", "value": null, "position": "7.00;346.00", "size": "217;15", "children": [{"name": null, "role": "AXStaticText", "description": null, "role_description": "text", "value": "Multiplicity Editor", "position": "38.00;346.00", "size": "185;14", "children": []}]}, {"name": null, "role": "AXRow", "description": null, "role_description": "outline row", "value": null, "position": "7.00;361.00", "size": "217;15", "children": [{"name": null, "role": "AXGroup", "description": null, "role_description": "group", "value": null, "position": "7.00;361.00", "size": "217;15", "children": [{"name": null, "role": "AXDisclosureTriangle", "description": null, "role_description": "disclosure triangle", "value": 1, "position": "22.00;361.00", "size": "12;14", "children": []}, {"name": null, "role": "AXStaticText", "description": null, "role_description": "text", "value": "NatTable", "position": "38.00;361.00", "size": "185;14", "children": []}]}]}, {"name": null, "role": "AXRow", "description": null, "role_description": "outline row", "value": null, "position": "7.00;376.00", "size": "217;15", "children": [{"name": null, "role": "AXStaticText", "description": null, "role_description": "text", "value": "Cell Preferences", "position": "51.00;376.00", "size": "172;14", "children": []}]}, {"name": null, "role": "AXRow", "description": null, "role_description": "outline row", "value": null, "position": "7.00;391.00", "size": "217;15", "children": [{"name": null, "role": "AXStaticText", "description": null, "role_description": "text", "value": "Navigation", "position": "38.00;391.00", "size": "185;14", "children": []}]}, {"name": null, "role": "AXRow", "description": null, "role_description": "outline row", "value": null, "position": "7.00;406.00", "size": "217;15", "children": [{"name": null, "role": "AXStaticText", "description": null, "role_description": "text", "value": "Navigation Service", "position": "38.00;406.00", "size": "185;14", "children": []}]}, {"name": null, "role": "AXRow", "description": null, "role_description": "outline row", "value": null, "position": "7.00;421.00", "size": "217;15", "children": [{"name": null, "role": "AXStaticText", "description": null, "role_description": "text", "value": "New Child", "position": "38.00;421.00", "size": "185;14", "children": []}]}, {"name": null, "role": "AXRow", "description": null, "role_description": "outline row", "value": null, "position": "7.00;436.00", "size": "217;15", "children": [{"name": null, "role": "AXGroup", "description": null, "role_description": "group", "value": null, "position": "7.00;436.00", "size": "217;15", "children": [{"name": null, "role": "AXDisclosureTriangle", "description": null, "role_description": "disclosure triangle", "value": 1, "position": "22.00;436.00", "size": "12;14", "children": []}, {"name": null, "role": "AXStaticText", "description": null, "role_description": "text", "value": "Paste", "position": "38.00;436.00", "size": "185;14", "children": []}]}]}, {"name": null, "role": "AXRow", "description": null, "role_description": "outline row", "value": null, "position": "7.00;451.00", "size": "217;15", "children": [{"name": null, "role": "AXStaticText", "description": null, "role_description": "text", "value": "Stereotype Strategy", "position": "51.00;451.00", "size": "172;14", "children": []}]}, {"name": null, "role": "AXRow", "description": null, "role_description": "outline row", "value": null, "position": "7.00;466.00", "size": "217;15", "children": [{"name": null, "role": "AXStaticText", "description": null, "role_description": "text", "value": "Pathmaps", "position": "38.00;466.00", "size": "185;14", "children": []}]}, {"name": null, "role": "AXRow", "description": null, "role_description": "outline row", "value": null, "position": "7.00;481.00", "size": "217;15", "children": [{"name": null, "role": "AXStaticText", "description": null, "role_description": "text", "value": "Printing", "position": "38.00;481.00", "size": "185;14", "children": []}]}, {"name": null, "role": "AXRow", "description": null, "role_description": "outline row", "value": null, "position": "7.00;496.00", "size": "217;15", "children": [{"name": null, "role": "AXGroup", "description": null, "role_description": "group", "value": null, "position": "7.00;496.00", "size": "217;15", "children": [{"name": null, "role": "AXDisclosureTriangle", "description": null, "role_description": "disclosure triangle", "value": 1, "position": "22.00;496.00", "size": "12;14", "children": []}, {"name": null, "role": "AXStaticText", "description": null, "role_description": "text", "value": "Profile Application", "position": "38.00;496.00", "size": "185;14", "children": []}]}]}, {"name": null, "role": "AXRow", "description": null, "role_description": "outline row", "value": null, "position": "7.00;511.00", "size": "217;15", "children": [{"name": null, "role": "AXStaticText", "description": null, "role_description": "text", "value": "External Profile Applications tool", "position": "51.00;511.00", "size": "172;14", "children": []}]}, {"name": null, "role": "AXRow", "description": null, "role_description": "outline row", "value": null, "position": "7.00;526.00", "size": "217;15", "children": [{"name": null, "role": "AXStaticText", "description": null, "role_description": "text", "value": "Properties UI", "position": "38.00;526.00", "size": "185;14", "children": []}]}, {"name": null, "role": "AXRow", "description": null, "role_description": "outline row", "value": null, "position": "7.00;541.00", "size": "217;15", "children": [{"name": null, "role": "AXGroup", "description": null, "role_description": "group", "value": null, "position": "7.00;541.00", "size": "217;15", "children": [{"name": null, "role": "AXDisclosureTriangle", "description": null, "role_description": "disclosure triangle", "value": 1, "position": "22.00;541.00", "size": "12;14", "children": []}, {"name": null, "role": "AXStaticText", "description": null, "role_description": "text", "value": "Properties views", "position": "38.00;541.00", "size": "185;14", "children": []}]}]}, {"name": null, "role": "AXRow", "description": null, "role_description": "outline row", "value": null, "position": "7.00;556.00", "size": "217;15", "children": [{"name": null, "role": "AXStaticText", "description": null, "role_description": "text", "value": "Profile Tab Preferences", "position": "51.00;556.00", "size": "172;14", "children": []}]}, {"name": null, "role": "AXRow", "description": null, "role_description": "outline row", "value": null, "position": "7.00;571.00", "size": "217;15", "children": [{"name": null, "role": "AXStaticText", "description": null, "role_description": "text", "value": "Resize Binding", "position": "38.00;571.00", "size": "185;14", "children": []}]}, {"name": null, "role": "AXRow", "description": null, "role_description": "outline row", "value": null, "position": "7.00;586.00", "size": "217;15", "children": [{"name": null, "role": "AXStaticText", "description": null, "role_description": "text", "value": "Rich text", "position": "38.00;586.00", "size": "185;14", "children": []}]}, {"name": null, "role": "AXRow", "description": null, "role_description": "outline row", "value": null, "position": "7.00;601.00", "size": "217;15", "children": [{"name": null, "role": "AXStaticText", "description": null, "role_description": "text", "value": "SashWindows Tab Tooltips", "position": "38.00;601.00", "size": "185;14", "children": []}]}, {"name": null, "role": "AXRow", "description": null, "role_description": "outline row", "value": null, "position": "7.00;616.00", "size": "217;15", "children": [{"name": null, "role": "AXStaticText", "description": null, "role_description": "text", "value": "UML ElementType", "position": "38.00;616.00", "size": "185;14", "children": []}]}, {"name": null, "role": "AXRow", "description": null, "role_description": "outline row", "value": null, "position": "7.00;631.00", "size": "217;15", "children": [{"name": null, "role": "AXStaticText", "description": null, "role_description": "text", "value": "UML Naming Strategy", "position": "38.00;631.00", "size": "185;14", "children": []}]}, {"name": null, "role": "AXRow", "description": null, "role_description": "outline row", "value": null, "position": "7.00;646.00", "size": "217;15", "children": [{"name": null, "role": "AXStaticText", "description": null, "role_description": "text", "value": "Validation preferences", "position": "38.00;646.00", "size": "185;14", "children": []}]}, {"name": null, "role": "AXRow", "description": null, "role_description": "outline row", "value": null, "position": "7.00;661.00", "size": "217;15", "children": [{"name": null, "role": "AXGroup", "description": null, "role_description": "group", "value": null, "position": "7.00;661.00", "size": "217;15", "children": [{"name": null, "role": "AXDisclosureTriangle", "description": null, "role_description": "disclosure triangle", "value": 1, "position": "9.00;661.00", "size": "12;14", "children": []}, {"name": null, "role": "AXStaticText", "description": null, "role_description": "text", "value": "Plug-in Development", "position": "25.00;661.00", "size": "198;14", "children": []}]}]}, {"name": null, "role": "AXRow", "description": null, "role_description": "outline row", "value": null, "position": "7.00;676.00", "size": "217;15", "children": [{"name": null, "role": "AXStaticText", "description": null, "role_description": "text", "value": "API Baselines", "position": "38.00;676.00", "size": "185;14", "children": []}]}, {"name": null, "role": "AXRow", "description": null, "role_description": "outline row", "value": null, "position": "7.00;691.00", "size": "217;15", "children": [{"name": null, "role": "AXStaticText", "description": null, "role_description": "text", "value": "API Errors/Warnings", "position": "38.00;691.00", "size": "185;14", "children": []}]}, {"name": null, "role": "AXRow", "description": null, "role_description": "outline row", "value": null, "position": "7.00;706.00", "size": "217;15", "children": [{"name": null, "role": "AXStaticText", "description": null, "role_description": "text", "value": "API Use Scans", "position": "38.00;706.00", "size": "185;14", "children": []}]}, {"name": null, "role": "AXRow", "description": null, "role_description": "outline row", "value": null, "position": "7.00;721.00", "size": "217;15", "children": [{"name": null, "role": "AXStaticText", "description": null, "role_description": "text", "value": "Bnd Template Repositories", "position": "38.00;721.00", "size": "185;14", "children": []}]}, {"name": null, "role": "AXRow", "description": null, "role_description": "outline row", "value": null, "position": "7.00;736.00", "size": "217;15", "children": [{"name": null, "role": "AXStaticText", "description": null, "role_description": "text", "value": "Compilers", "position": "38.00;736.00", "size": "185;14", "children": []}]}, {"name": null, "role": "AXRow", "description": null, "role_description": "outline row", "value": null, "position": "7.00;751.00", "size": "217;15", "children": [{"name": null, "role": "AXStaticText", "description": null, "role_description": "text", "value": "DS Annotations", "position": "38.00;751.00", "size": "185;14", "children": []}]}, {"name": null, "role": "AXRow", "description": null, "role_description": "outline row", "value": null, "position": "7.00;766.00", "size": "217;15", "children": [{"name": null, "role": "AXStaticText", "description": null, "role_description": "text", "value": "Editors", "position": "38.00;766.00", "size": "185;14", "children": []}]}, {"name": null, "role": "AXRow", "description": null, "role_description": "outline row", "value": null, "position": "7.00;781.00", "size": "217;15", "children": [{"name": null, "role": "AXStaticText", "description": null, "role_description": "text", "value": "OSGi Frameworks", "position": "38.00;781.00", "size": "185;14", "children": []}]}, {"name": null, "role": "AXRow", "description": null, "role_description": "outline row", "value": null, "position": "7.00;796.00", "size": "217;15", "children": [{"name": null, "role": "AXStaticText", "description": null, "role_description": "text", "value": "Target Platform", "position": "38.00;796.00", "size": "185;14", "children": []}]}, {"name": null, "role": "AXRow", "description": null, "role_description": "outline row", "value": null, "position": "7.00;811.00", "size": "217;15", "children": [{"name": null, "role": "AXGroup", "description": null, "role_description": "group", "value": null, "position": "7.00;811.00", "size": "217;15", "children": [{"name": null, "role": "AXDisclosureTriangle", "description": null, "role_description": "disclosure triangle", "value": 1, "position": "9.00;811.00", "size": "12;14", "children": []}, {"name": null, "role": "AXStaticText", "description": null, "role_description": "text", "value": "Run/Debug", "position": "25.00;811.00", "size": "198;14", "children": []}]}]}, {"name": null, "role": "AXRow", "description": null, "role_description": "outline row", "value": null, "position": "7.00;826.00", "size": "217;15", "children": [{"name": null, "role": "AXGroup", "description": null, "role_description": "group", "value": null, "position": "7.00;826.00", "size": "217;15", "children": [{"name": null, "role": "AXDisclosureTriangle", "description": null, "role_description": "disclosure triangle", "value": 1, "position": "22.00;826.00", "size": "12;14", "children": []}, {"name": null, "role": "AXStaticText", "description": null, "role_description": "text", "value": "Console", "position": "38.00;826.00", "size": "185;14", "children": []}]}]}, {"name": null, "role": "AXRow", "description": null, "role_description": "outline row", "value": null, "position": "7.00;841.00", "size": "217;15", "children": [{"name": null, "role": "AXStaticText", "description": null, "role_description": "text", "value": "ANSI Support", "position": "51.00;841.00", "size": "172;14", "children": []}]}, {"name": null, "role": "AXRow", "description": null, "role_description": "outline row", "value": null, "position": "7.00;856.00", "size": "217;15", "children": [{"name": null, "role": "AXGroup", "description": null, "role_description": "group", "value": null, "position": "7.00;856.00", "size": "217;15", "children": [{"name": null, "role": "AXDisclosureTriangle", "description": null, "role_description": "disclosure triangle", "value": 1, "position": "22.00;856.00", "size": "12;14", "children": []}, {"name": null, "role": "AXStaticText", "description": null, "role_description": "text", "value": "Launching", "position": "38.00;856.00", "size": "185;14", "children": []}]}]}, {"name": null, "role": "AXRow", "description": null, "role_description": "outline row", "value": null, "position": "7.00;871.00", "size": "217;15", "children": [{"name": null, "role": "AXStaticText", "description": null, "role_description": "text", "value": "Default Launchers", "position": "51.00;871.00", "size": "172;14", "children": []}]}, {"name": null, "role": "AXRow", "description": null, "role_description": "outline row", "value": null, "position": "7.00;886.00", "size": "217;15", "children": [{"name": null, "role": "AXStaticText", "description": null, "role_description": "text", "value": "Launch Configurations", "position": "51.00;886.00", "size": "172;14", "children": []}]}, {"name": null, "role": "AXRow", "description": null, "role_description": "outline row", "value": null, "position": "7.00;901.00", "size": "217;15", "children": [{"name": null, "role": "AXStaticText", "description": null, "role_description": "text", "value": "Perspectives", "position": "38.00;901.00", "size": "185;14", "children": []}]}, {"name": null, "role": "AXRow", "description": null, "role_description": "outline row", "value": null, "position": "7.00;916.00", "size": "217;15", "children": [{"name": null, "role": "AXStaticText", "description": null, "role_description": "text", "value": "String Substitution", "position": "38.00;916.00", "size": "185;14", "children": []}]}, {"name": null, "role": "AXRow", "description": null, "role_description": "outline row", "value": null, "position": "7.00;931.00", "size": "217;15", "children": [{"name": null, "role": "AXStaticText", "description": null, "role_description": "text", "value": "View Management", "position": "38.00;931.00", "size": "185;14", "children": []}]}, {"name": null, "role": "AXRow", "description": null, "role_description": "outline row", "value": null, "position": "7.00;946.00", "size": "217;15", "children": [{"name": null, "role": "AXGroup", "description": null, "role_description": "group", "value": null, "position": "7.00;946.00", "size": "217;15", "children": [{"name": null, "role": "AXDisclosureTriangle", "description": null, "role_description": "disclosure triangle", "value": 0, "position": "9.00;946.00", "size": "12;14", "children": []}, {"name": null, "role": "AXStaticText", "description": null, "role_description": "text", "value": "Version Control (Team)", "position": "25.00;946.00", "size": "198;14", "children": []}]}]}, {"name": null, "role": "AXColumn", "description": null, "role_description": "column", "value": null, "position": "7.00;-674.00", "size": "217;1635", "children": []}]}, {"name": null, "role": "AXScrollBar", "description": null, "role_description": "scroll bar", "value": 0.0, "position": "7.00;945.00", "size": "166;16", "children": [{"name": null, "role": "AXValueIndicator", "description": null, "role_description": "value indicator", "value": 0.0, "position": "8.00;949.00", "size": "125;12", "children": []}, {"name": null, "role": "AXButton", "description": null, "role_description": "increment arrow button", "value": null, "position": "7.00;945.00", "size": "0;0", "children": []}, {"name": null, "role": "AXButton", "description": null, "role_description": "decrement arrow button", "value": null, "position": "7.00;945.00", "size": "0;0", "children": []}, {"name": null, "role": "AXButton", "description": null, "role_description": "increment page button", "value": null, "position": "133.50;949.00", "size": "40;12", "children": []}, {"name": null, "role": "AXButton", "description": null, "role_description": "decrement page button", "value": null, "position": "7.00;949.00", "size": "1;12", "children": []}]}, {"name": null, "role": "AXScrollBar", "description": null, "role_description": "scroll bar", "value": 1.0, "position": "157.00;59.00", "size": "16;902", "children": [{"name": null, "role": "AXValueIndicator", "description": null, "role_description": "value indicator", "value": 1.0, "position": "161.00;463.50", "size": "12;496", "children": []}, {"name": null, "role": "AXButton", "description": null, "role_description": "increment arrow button", "value": null, "position": "157.00;59.00", "size": "0;0", "children": []}, {"name": null, "role": "AXButton", "description": null, "role_description": "decrement arrow button", "value": null, "position": "157.00;59.00", "size": "0;0", "children": []}, {"name": null, "role": "AXButton", "description": null, "role_description": "increment page button", "value": null, "position": "161.00;960.00", "size": "12;1", "children": []}, {"name": null, "role": "AXButton", "description": null, "role_description": "decrement page button", "value": null, "position": "161.00;59.00", "size": "12;404", "children": []}]}]}, {"name": "type_filter_text", "role": "AXTextField", "description": null, "role_description": "search text field", "value": "", "position": "7.00;35.00", "size": "166;19", "children": []}, {"name": null, "role": "AXButton", "description": null, "role_description": "close button", "value": null, "position": "7.00;6.00", "size": "14;16", "children": []}, {"name": null, "role": "AXButton", "description": null, "role_description": "zoom button", "value": null, "position": "47.00;6.00", "size": "14;16", "children": [{"name": null, "role": "AXGroup", "description": null, "role_description": "group", "value": null, "position": "47.00;6.00", "size": "14;16", "children": [{"name": null, "role": "AXGroup", "description": null, "role_description": "group", "value": null, "position": "47.00;6.00", "size": "14;16", "children": []}]}]}, {"name": null, "role": "AXButton", "description": null, "role_description": "minimize button", "value": null, "position": "27.00;6.00", "size": "14;16", "children": []}, {"name": null, "role": "AXStaticText", "description": null, "role_description": "text", "value": "Preferences", "position": "558.00;5.00", "size": "83;16", "children": []}]}